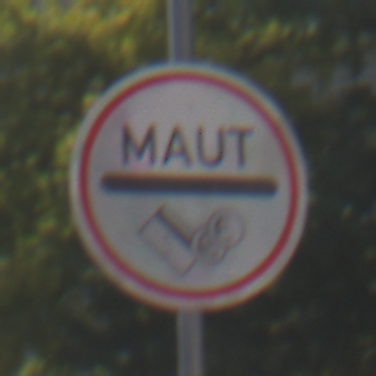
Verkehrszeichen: MautflichtigeStrecke
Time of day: MorningAfternoon
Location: Outdoor (Urban)
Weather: Clear
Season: NotSpecified
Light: Natural